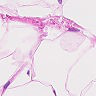
Metastatic tissue present: no